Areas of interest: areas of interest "Tropical Storm Water Park (Xin Zhen Road)"
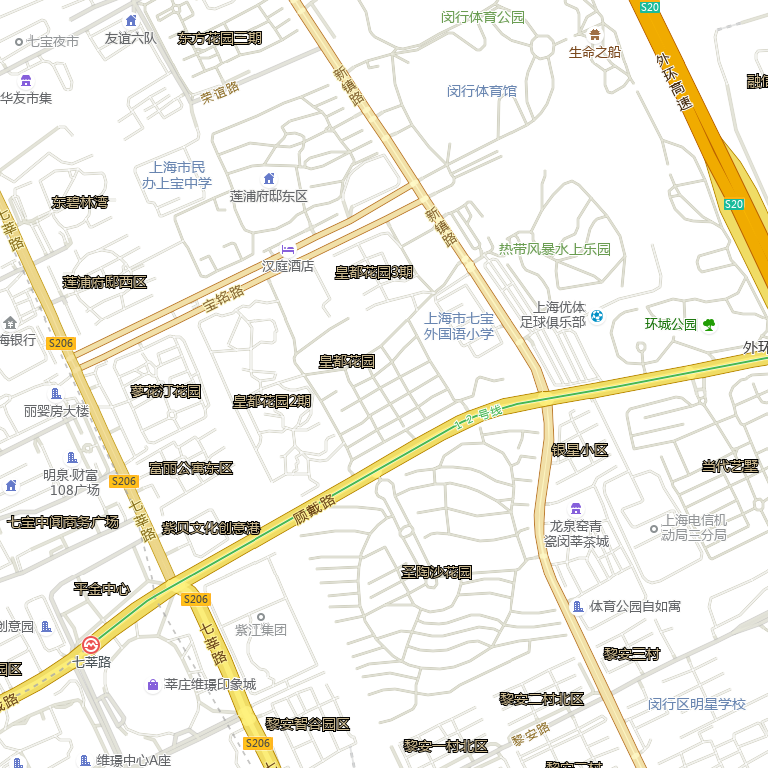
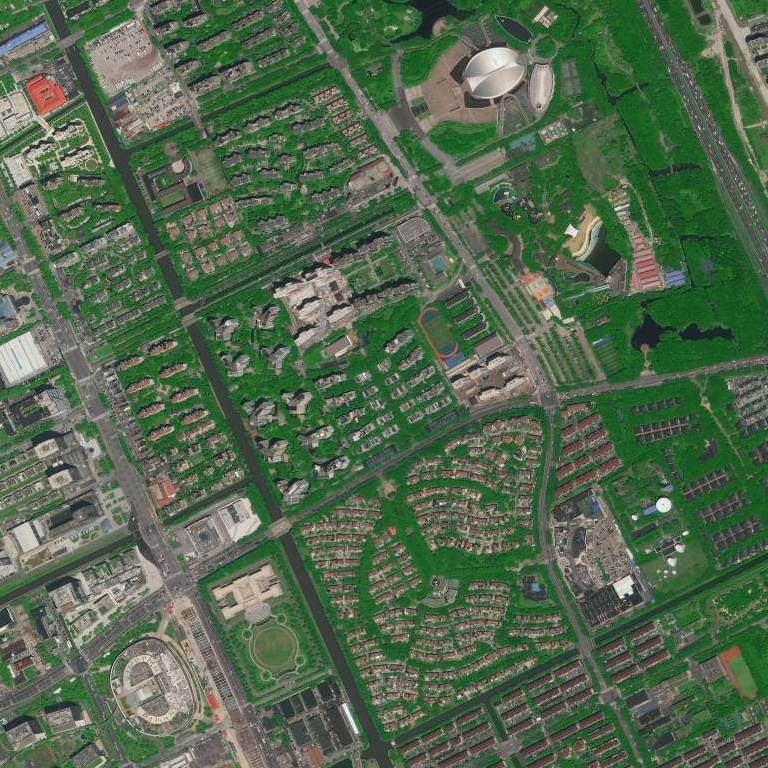